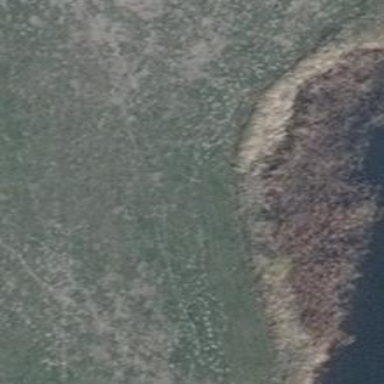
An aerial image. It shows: Reedbed wetland area.